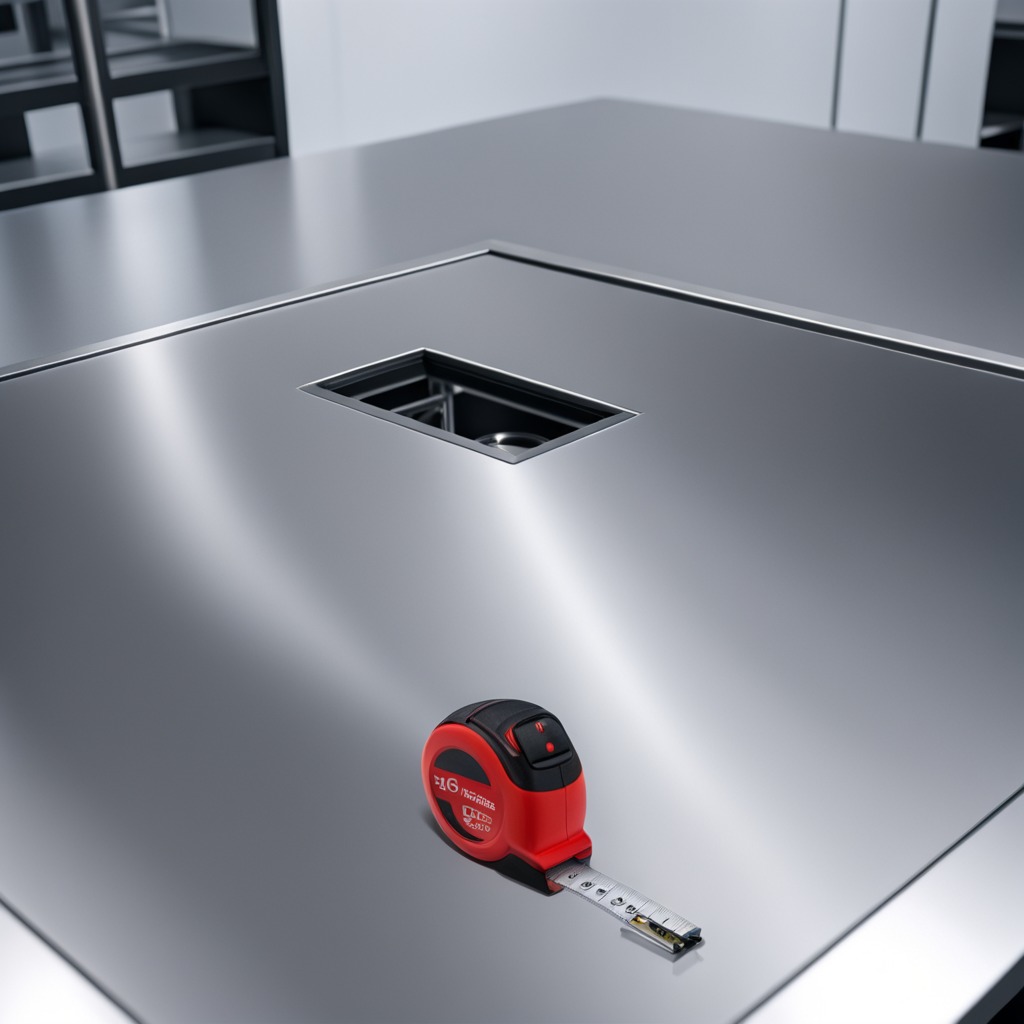
A measuring tape is lying on a stainless steel table in a high-end prototyping lab.